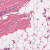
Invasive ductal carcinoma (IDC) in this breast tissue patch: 0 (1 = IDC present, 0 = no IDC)